Question: I'm using sky-form library and bootstrap 3 to render my forms.
I have 3 inputs that I would like to wrap together.
I know that this requires custom css rules but I can't make it work as expected.
Please see attached image to better understand my need.
10x

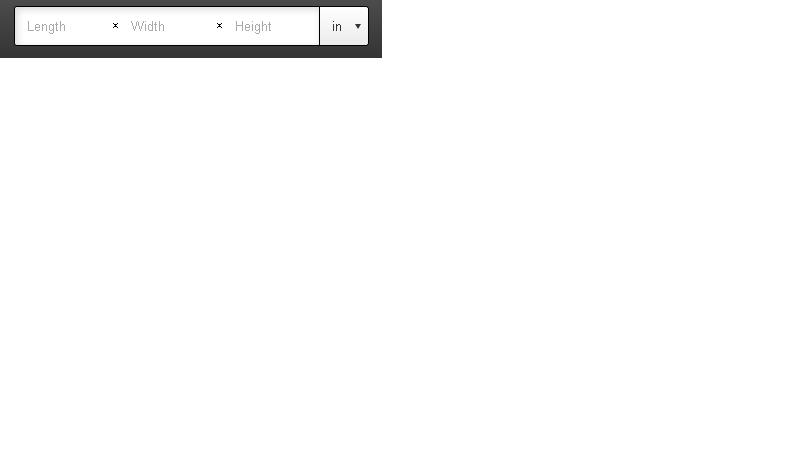
Answer: Here's a start. You may want to fiddle with the focus highlights a bit.
<URL>
'''
<style>
.joined-left {
margin-right: -10px;
}
.joined-right {
margin-left: -10px;
border-left: 0;
border-top-left-radius: 0;
border-bottom-left-radius: 0;
}
</style>
<div class="form-group">
<label class="sr-only" for="exampleInputEmail2">Email address</label>
<input type="email" class="form-control joined-left" id="exampleInputEmail2" placeholder="Enter email" />
</div>
<div class="form-group">
<label class="sr-only" for="exampleInputPassword2">Password</label>
<input type="password" class="form-control joined-right" id="exampleInputPassword2" placeholder="Password" />
</div>
'''